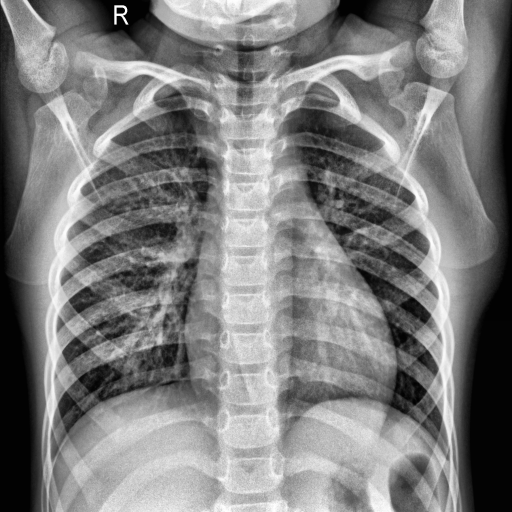
Finding: NORMAL